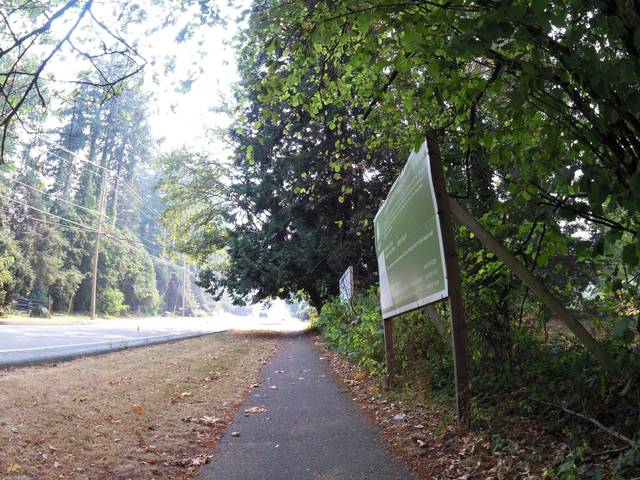
Region: Canada
Coordinates: 49.056, -122.757